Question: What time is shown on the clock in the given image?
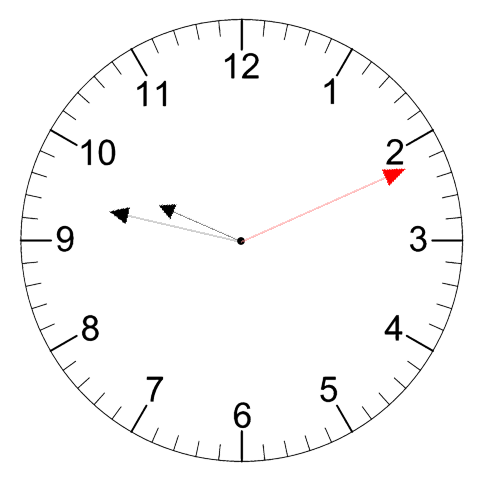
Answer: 09:47:11